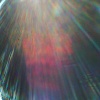
Label: sunburn